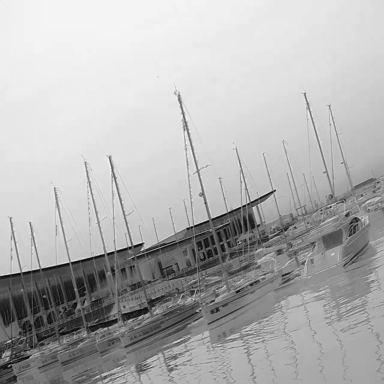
There are two canoes in the infrared image.